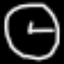
Label: clock